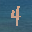
Label: 4